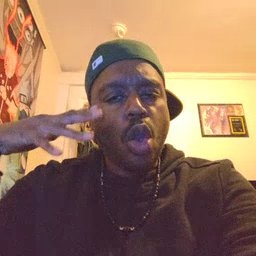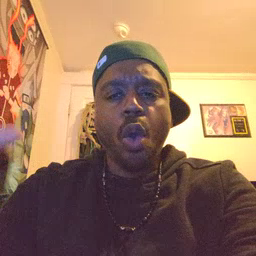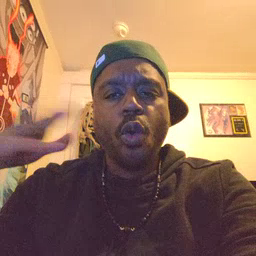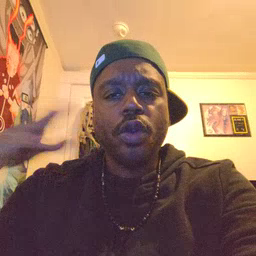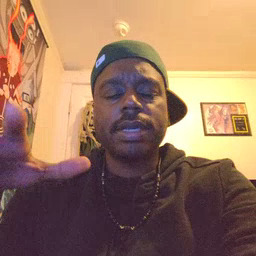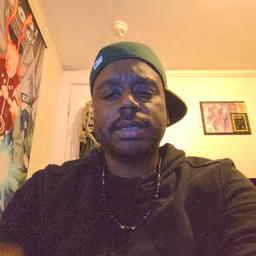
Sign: noisy